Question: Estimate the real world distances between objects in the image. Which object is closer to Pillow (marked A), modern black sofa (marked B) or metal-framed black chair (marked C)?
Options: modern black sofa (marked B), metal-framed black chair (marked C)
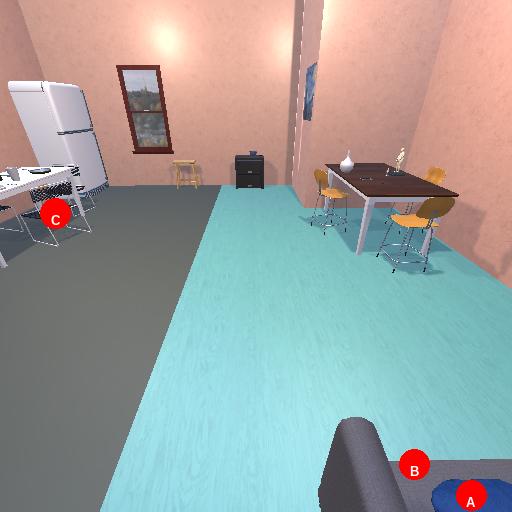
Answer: modern black sofa (marked B)